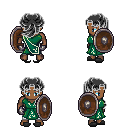
a pixel art fantasy rpg character, male body template, human, dark skin, sash dress, white pants, gray princess hairstyle, metal gloves, gray slippers, shield, four views (front, back, left, right), 2x2 character sprite sheet, small pixel art, hard edges, no anti-aliasing